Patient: sex M, age 58
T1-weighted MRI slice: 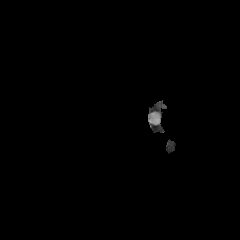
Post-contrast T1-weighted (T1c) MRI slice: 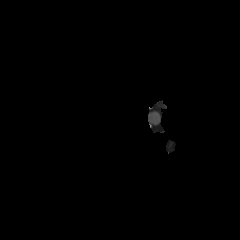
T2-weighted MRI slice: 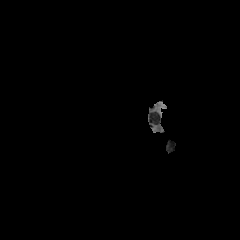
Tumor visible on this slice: no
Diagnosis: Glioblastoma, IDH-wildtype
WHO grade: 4